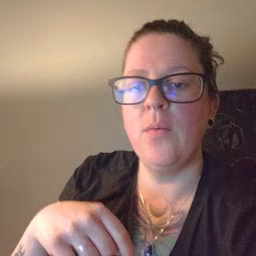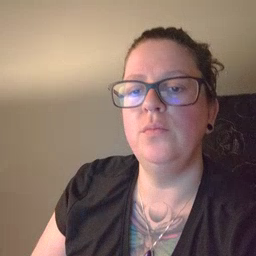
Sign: down